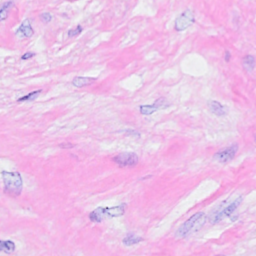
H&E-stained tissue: Breast